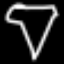
Label: diamond